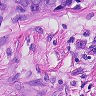
Metastatic tissue present: yes